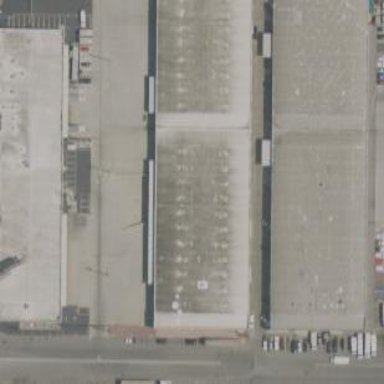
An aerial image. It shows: Industrial building.